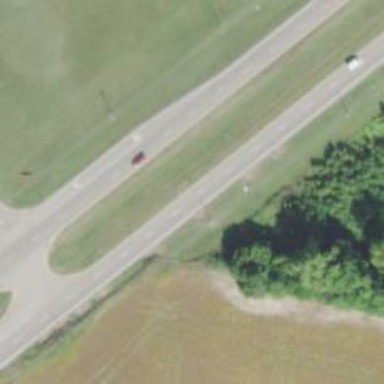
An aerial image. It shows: Asphalt road with dual carriageways at trunk level.